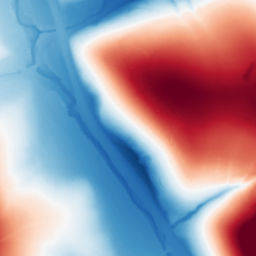
Category: classical
Decomposition family: gaussian
Decomposition parameters: sigma: 100
Upsampling method: bicubic
Upsampling parameters: scale: 2
Upsampling scale: 2